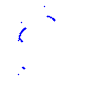
Particle: proton